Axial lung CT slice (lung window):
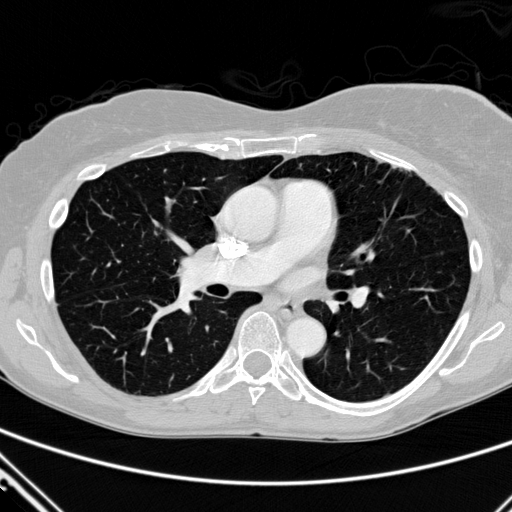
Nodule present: no